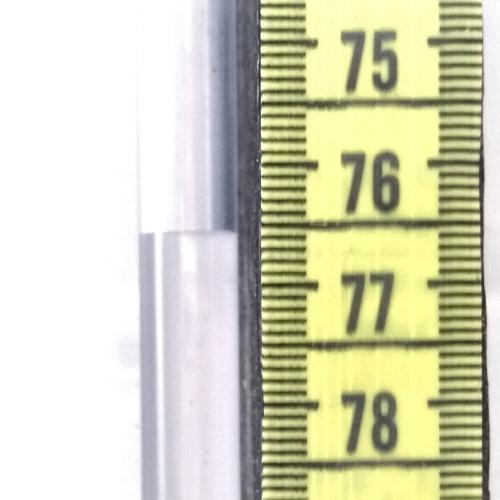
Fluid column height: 76.6 cm